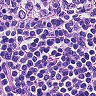
Metastatic tissue present: no